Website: crate-barrel
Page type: delivery-shipping
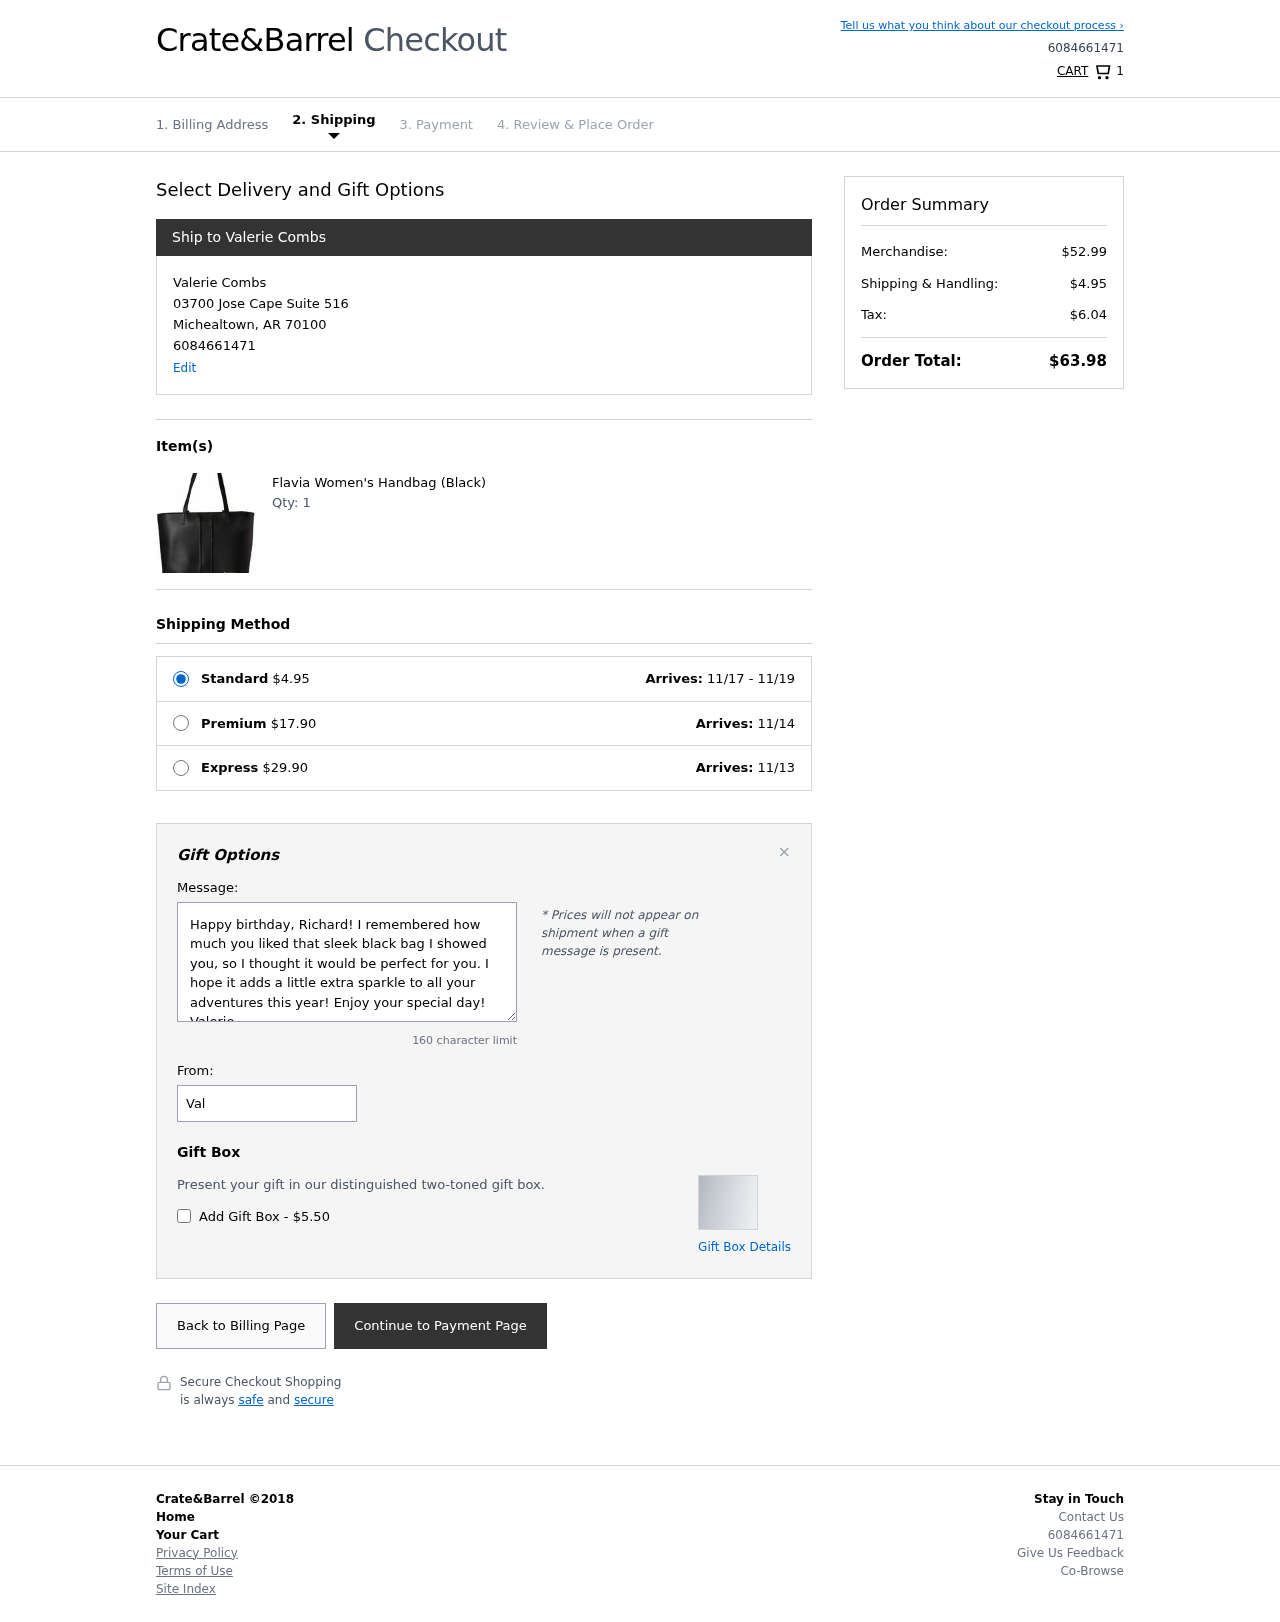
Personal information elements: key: PII_CITY
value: Michealtown
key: PII_FULLNAME
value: Valerie Combs
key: PII_PHONE
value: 6084661471
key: PII_POSTCODE
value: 70100
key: PII_STATE_ABBR
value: AR
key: PII_STREET
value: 03700 Jose Cape Suite 516
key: PII_FIRSTNAME
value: Valerie
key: PII_LASTNAME
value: Combs
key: PII_FULLNAME2
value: Valerie Combs
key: PII_FULLNAME3
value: Valerie Combs
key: PII_FIRSTNAME2
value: Valerie
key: PII_FIRSTNAME3
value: Valerie
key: PII_LASTNAME2
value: Combs
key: PII_LASTNAME3
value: Combs
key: PII_FIRSTNAME_DERIVED
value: Valerie
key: PII_LASTNAME_DERIVED
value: Combs
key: PII_FULLNAME_DERIVED
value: Valerie Combs
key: PII_NAME_FULL_DERIVED
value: Valerie Combs
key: PII_PHONE_LINE
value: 1471
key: PII_PHONE_SUFFIX
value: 1471
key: PII_PHONE2
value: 6084661471
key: PII_PHONE3
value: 6084661471
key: PII_PHONE_NUMERIC
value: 6084661471
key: PII_PHONE_LINE_NUMERIC
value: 1471
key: PII_PHONE_SUFFIX_NUMERIC
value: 1471
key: PII_PHONE2_NUMERIC
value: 6084661471
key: PII_PHONE3_NUMERIC
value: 6084661471
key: PII_PHONE_DIGITS
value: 6084661471
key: PII_PHONE_LAST4
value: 1471
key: PII_GIFT_MESSAGE
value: Happy birthday, Richard! I remembered how much you liked that sleek black bag I showed you, so I thought it would be perfect for you. I hope it adds a little extra sparkle to all your adventures this year! Enjoy your special day!
Valerie
Product elements: key: PRODUCT1_NAME
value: Flavia Women's Handbag (Black)
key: PRODUCT1_QUANTITY
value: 1
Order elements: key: ORDER_NUM_ITEMS
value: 1
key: ORDER_SHIPPING_COST
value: $4.95
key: ORDER_DELIVERY_DATE
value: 11/17 - 11/19
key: PREMIUM_SHIPPING_COST
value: $17.90
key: PREMIUM_DELIVERY_DATE
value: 11/14
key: EXPRESS_SHIPPING_COST
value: $29.90
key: EXPRESS_DELIVERY_DATE
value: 11/13
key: ORDER_SUBTOTAL
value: $52.99
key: ORDER_SHIPPING_COST2
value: $4.95
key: ORDER_TAX
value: $6.04
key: ORDER_TOTAL
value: $63.98